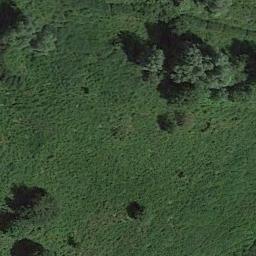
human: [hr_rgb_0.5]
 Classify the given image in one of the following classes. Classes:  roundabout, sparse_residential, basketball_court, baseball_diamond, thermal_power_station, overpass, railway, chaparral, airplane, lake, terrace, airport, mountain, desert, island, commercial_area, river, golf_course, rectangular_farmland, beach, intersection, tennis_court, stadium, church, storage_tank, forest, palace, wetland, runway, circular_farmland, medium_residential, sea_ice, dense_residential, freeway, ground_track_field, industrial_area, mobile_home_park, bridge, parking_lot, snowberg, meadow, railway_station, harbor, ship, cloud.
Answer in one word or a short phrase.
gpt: meadow